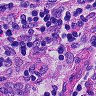
Metastatic tissue present: no